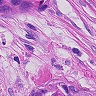
Metastatic tissue present: yes